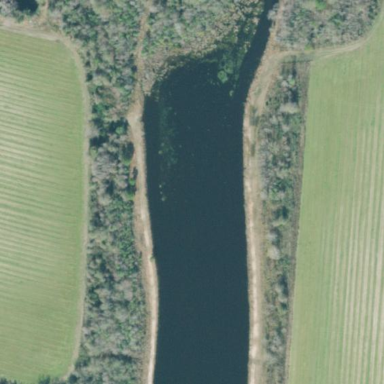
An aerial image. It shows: Reservoir of natural water.